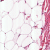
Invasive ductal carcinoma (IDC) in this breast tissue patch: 0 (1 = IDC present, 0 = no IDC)